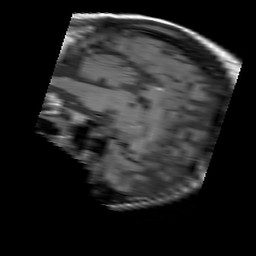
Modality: T1w
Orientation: sagittal
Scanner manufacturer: philips
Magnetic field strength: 1.5 T
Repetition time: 0.7047 s
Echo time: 0.015 s